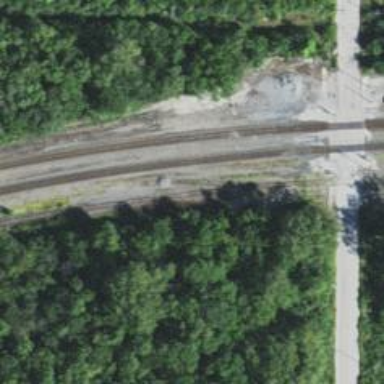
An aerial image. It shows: Abandoned railway yard.